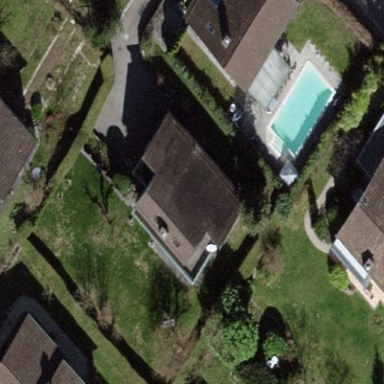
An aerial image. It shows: Detached building with pitched roof.